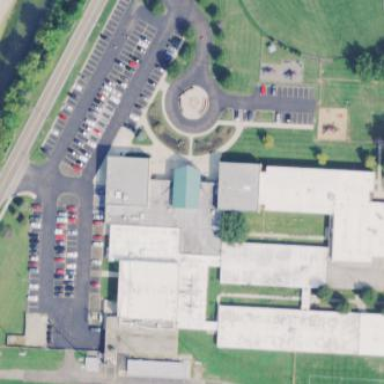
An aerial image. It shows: School building.